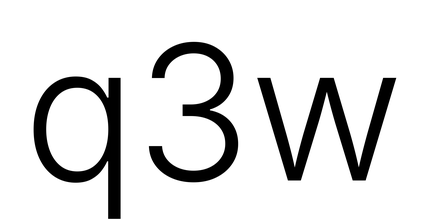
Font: Inter_Light